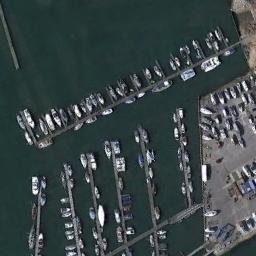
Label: harbor